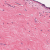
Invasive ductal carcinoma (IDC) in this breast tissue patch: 0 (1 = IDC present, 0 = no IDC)